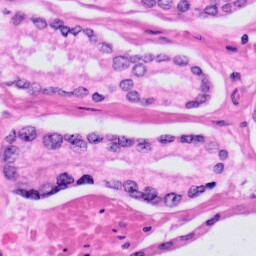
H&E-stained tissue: Prostate